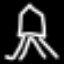
Label: The Eiffel Tower